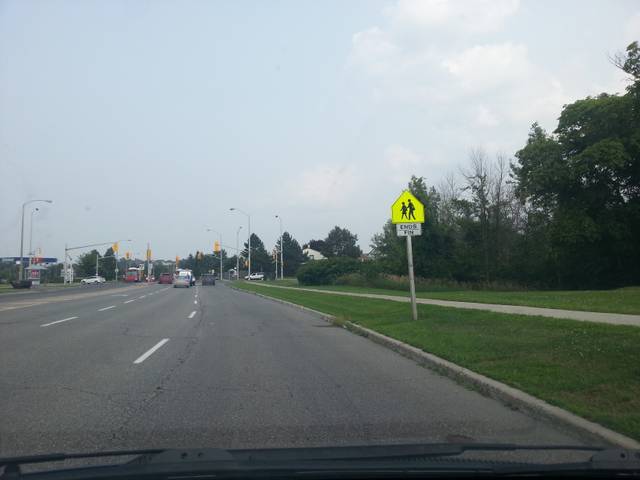
Region: Canada
Coordinates: 45.478, -75.539